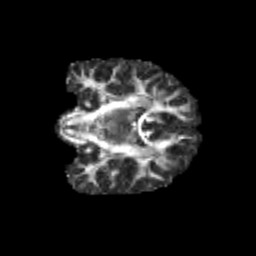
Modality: FA
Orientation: coronal
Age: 13
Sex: female
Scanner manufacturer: siemens
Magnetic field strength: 3 T
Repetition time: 3.8 s
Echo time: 0.07 s